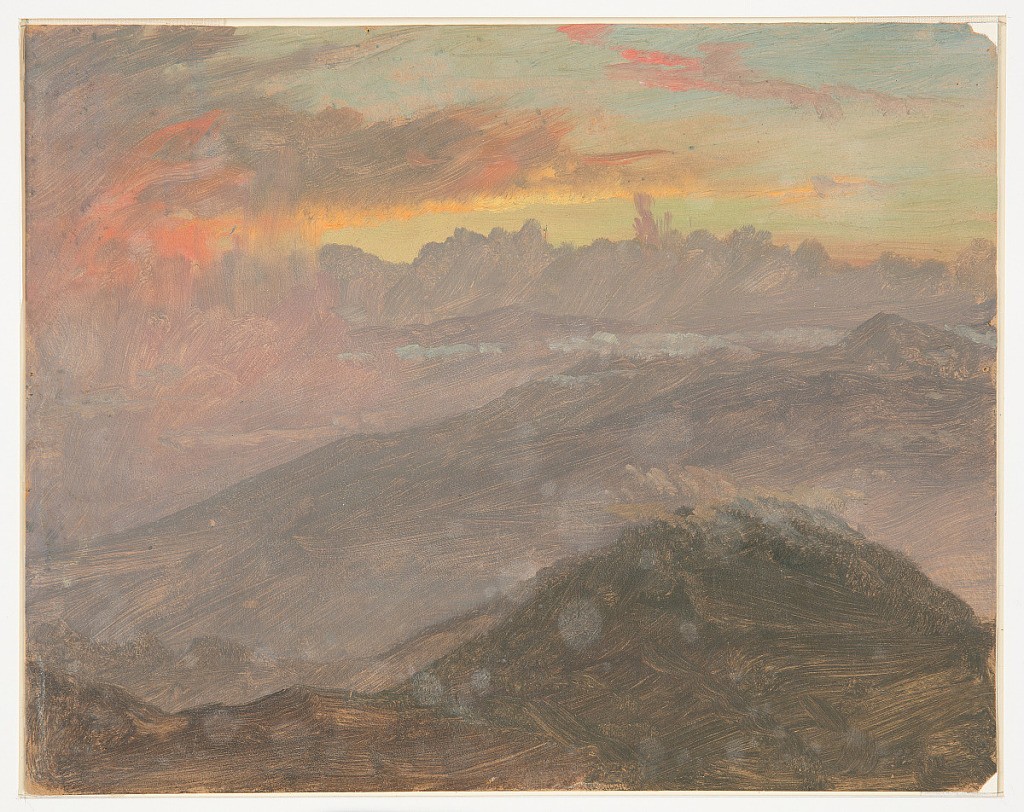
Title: Sunset and Mountains, Jamaica
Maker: Frederic Edwin Church, American, 1826–1900
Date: May–September 1865
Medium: Brush and oil, graphite on paperboard
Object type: Drawing
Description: Landscape sketch showing view of stormy, sunset skies above a lush mountainous landscape in Jamaica. Green prominence in foreground is backdropped by purple mountains in middle distance. Above, tumultuous storm clouds are illuminated yellow, orange, and red by the light of the setting sun. At upper right, green and blue gradation of the sky is visible.